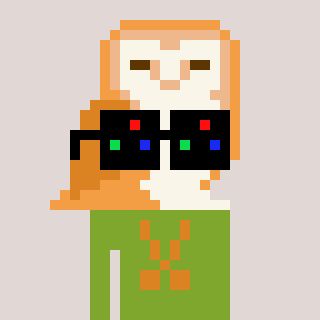
a pixel art character with square black sunglasses, a owl-shaped head and a slimegreen-colored body on a warm background